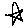
Label: star